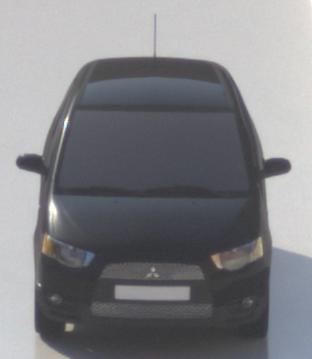
Make: Mitsubishi
Model: Colt 1.1
Detailed model: Colt (VI)
Model produced from: 2008/11
Model produced until: 2010/10
Doors: 3
Color: black
Road condition: wet road
Daytime: morning or afternoon
Contrast: high contrast